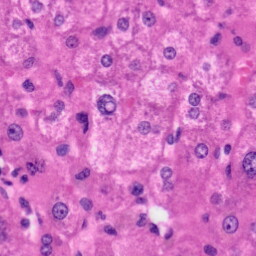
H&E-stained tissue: Liver